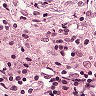
Metastatic tissue present: no